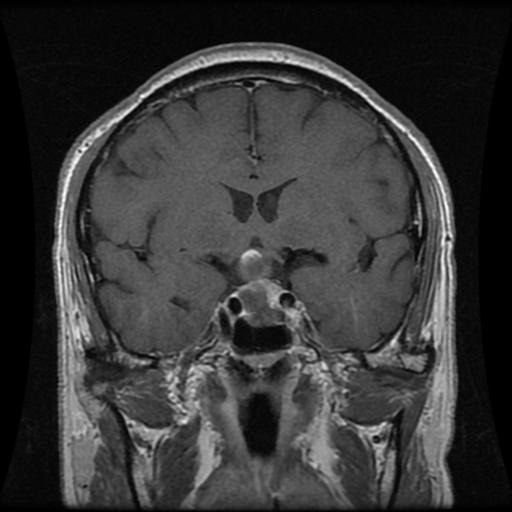
Label: pituitary